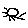
Label: sun